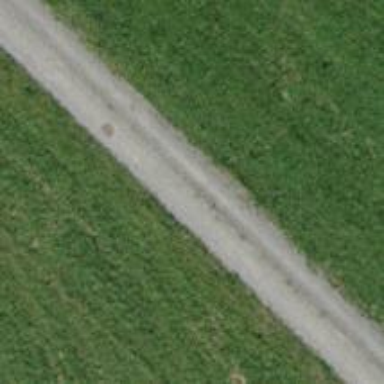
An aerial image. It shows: Compacted track with grade2 level.